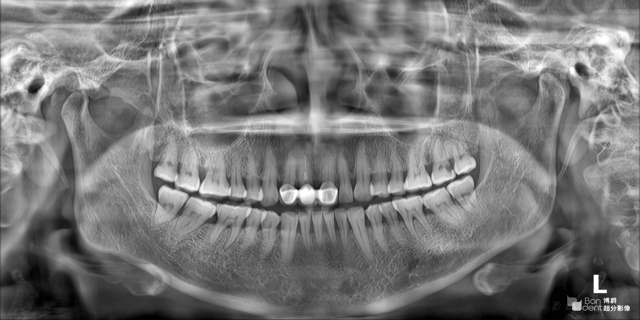
adult